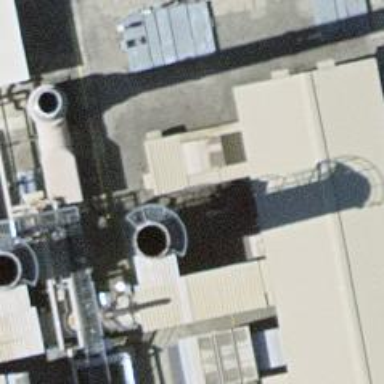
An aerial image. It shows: Chimney that is man-made.